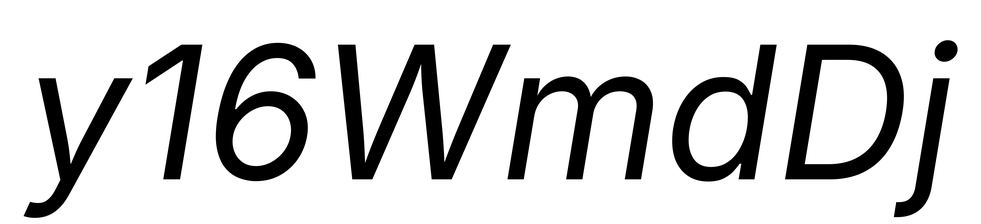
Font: Inter-Italic_Italic